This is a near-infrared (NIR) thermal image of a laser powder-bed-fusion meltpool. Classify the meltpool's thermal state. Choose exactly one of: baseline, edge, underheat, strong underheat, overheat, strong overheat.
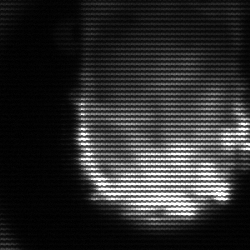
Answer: baseline